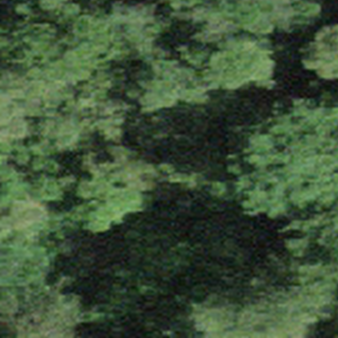
Label: other